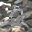
Label: 0